Question: Env: Java SE 6
I am working on an Eclipse RCP application. How do I create TreeItems with tri-state checkbox. Like the Eclipse IDE update package interface. I use SWT TreeItem class now, which only provides API, setChecked(bool), for true/false states.

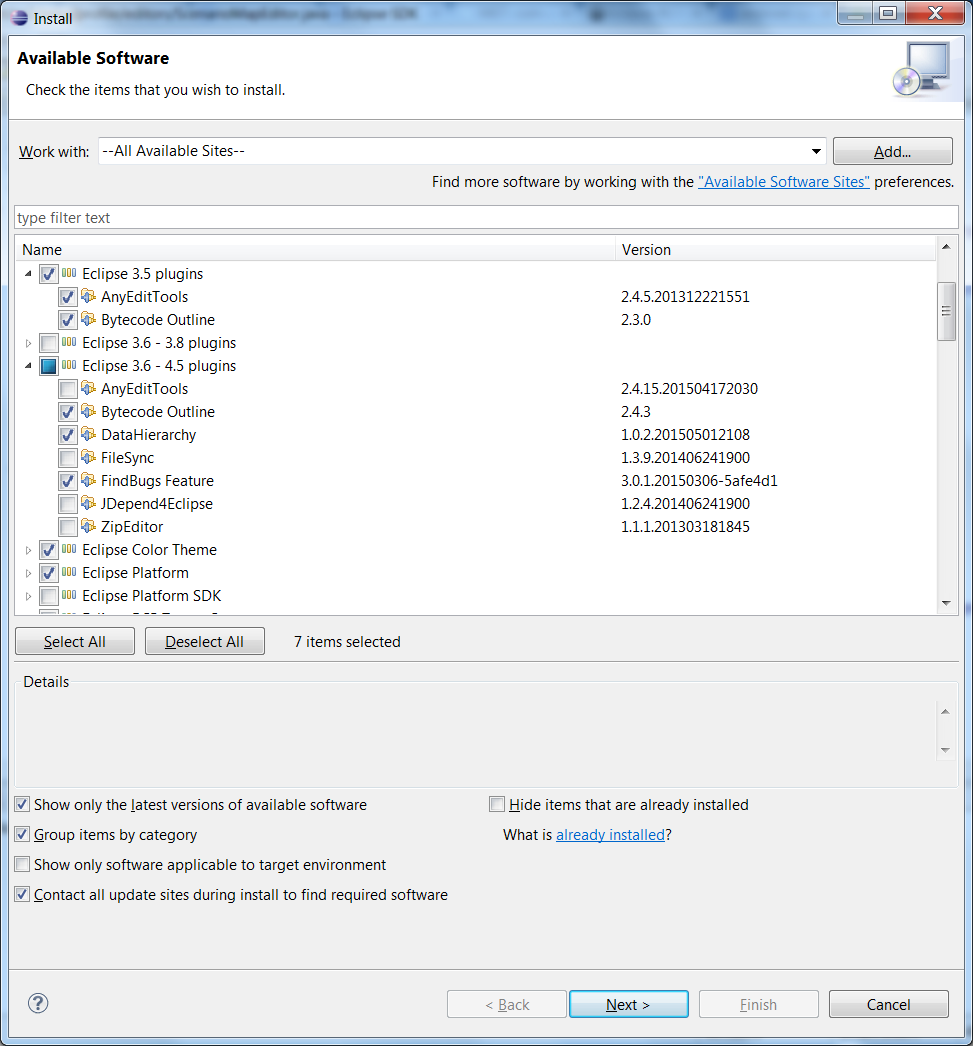
Answer: The filled in check box is known as 'grayed'.
With 'CheckboxTreeViewer' use the 'setGrayed', 'setGrayChecked', 'setGrayedElements' methods to set grayed items.
With 'TreeItem' use the 'setGrayed' method.
It is up to you to code the logic for determining when a node should be grayed.